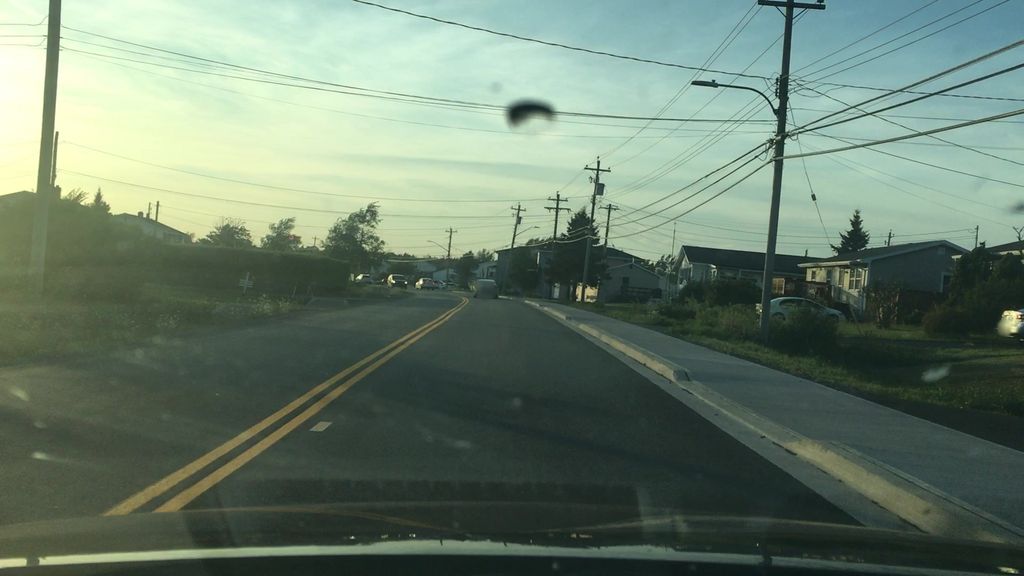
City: halifax